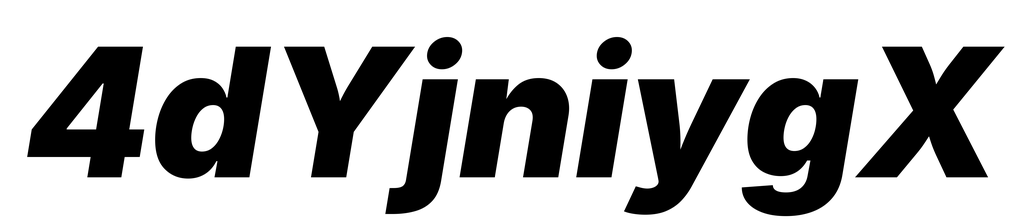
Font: Inter-Italic_Black_Italic